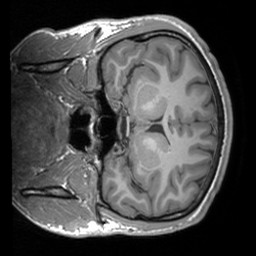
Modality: T1w
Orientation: coronal
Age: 21
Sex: male
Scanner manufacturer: siemens
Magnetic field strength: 3 T
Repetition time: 1.9 s
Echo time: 0.00226 s